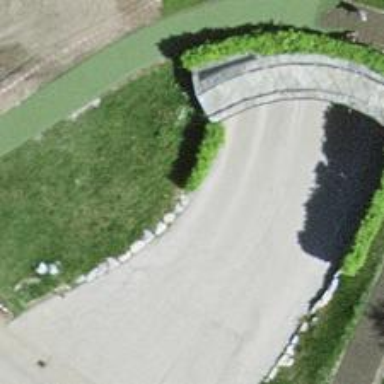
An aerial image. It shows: Hedge barrier.